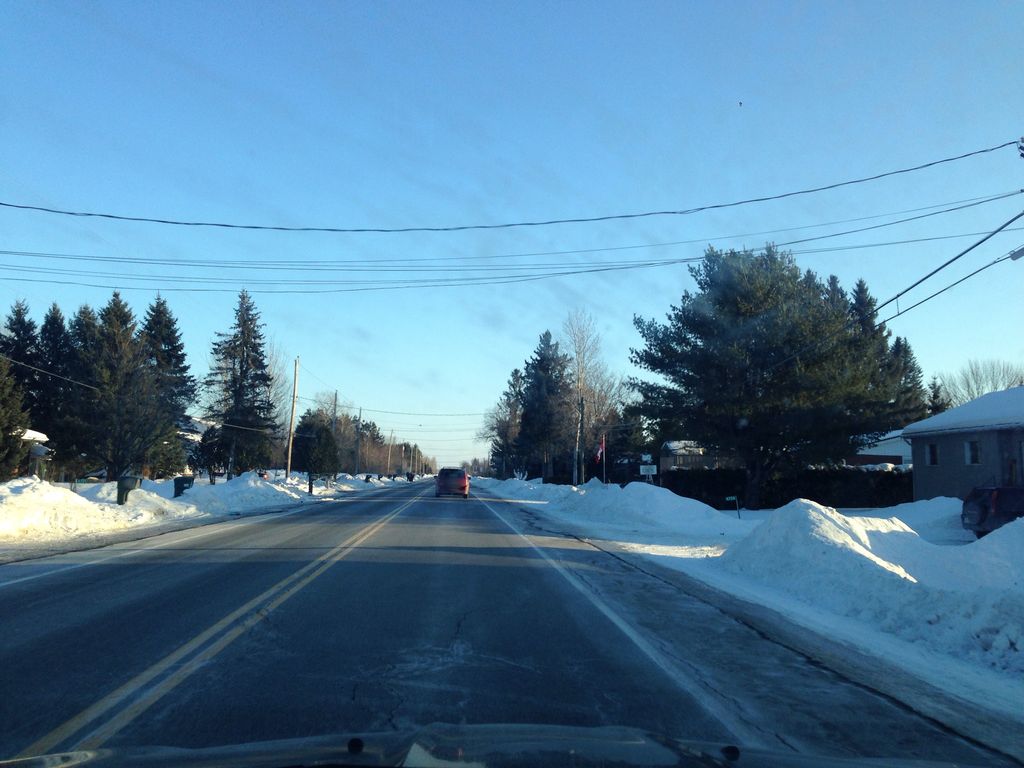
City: ottawa-gatineau